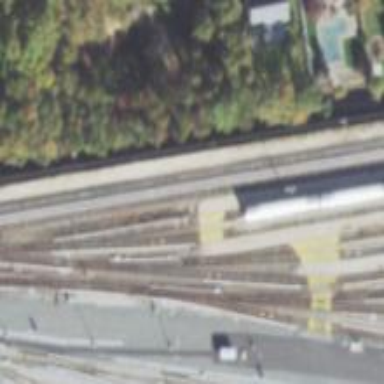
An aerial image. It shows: Electrified rail yard in service.